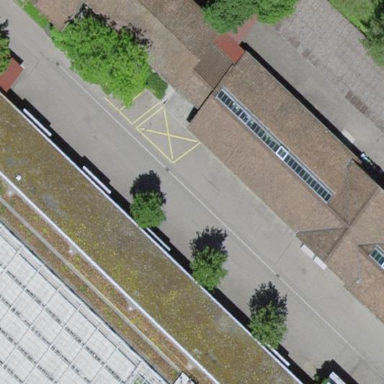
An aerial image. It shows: Terrace-style building with gabled roof.